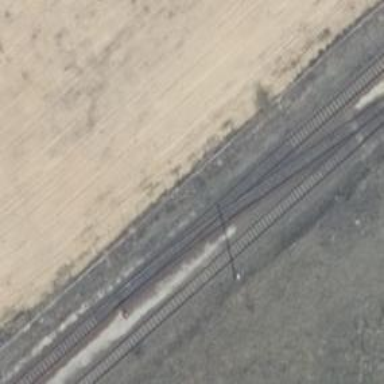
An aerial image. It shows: Railway yard in service.